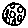
Label: moon